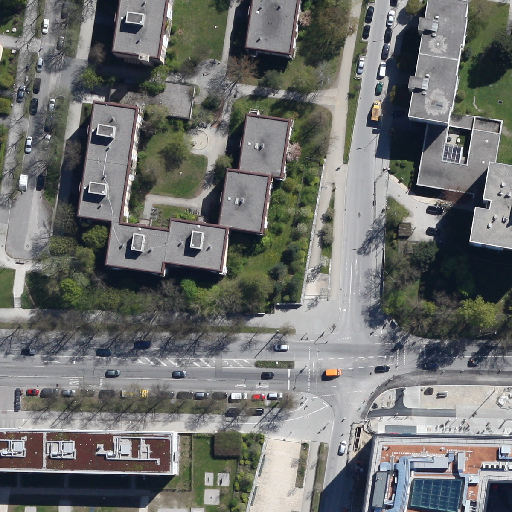
Referring expression: vehicle driving on the road